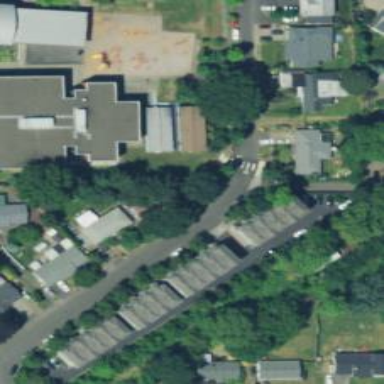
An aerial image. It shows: Residential road with sidewalk on the left side.